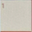
Piece: xx